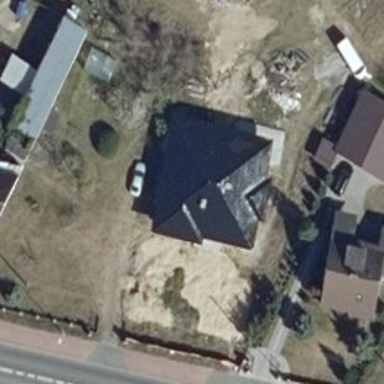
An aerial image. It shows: Detached building.